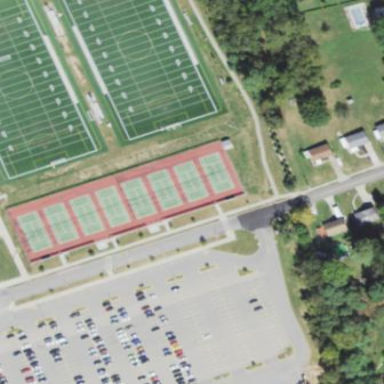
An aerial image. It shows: Tennis court on pitch.